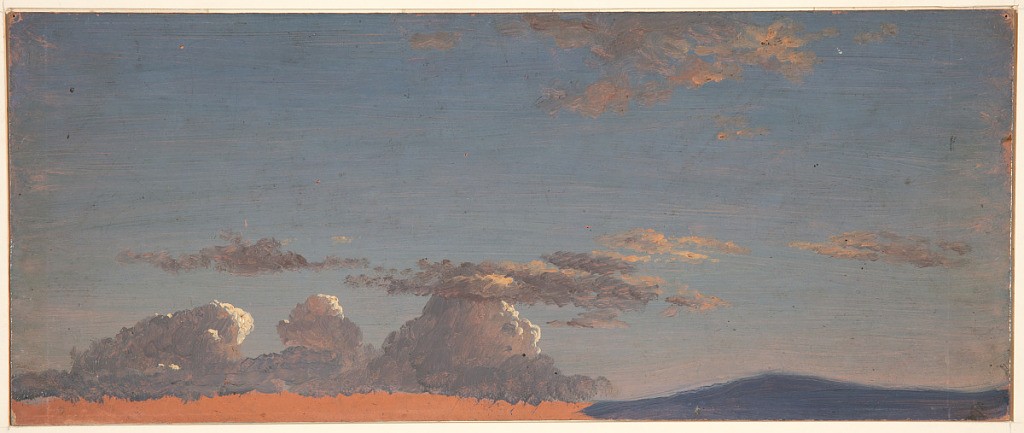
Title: Clouds over Mt. Desert Island, Maine
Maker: Frederic Edwin Church, American, 1826–1900
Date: probably 1850
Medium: Oil on cardboard
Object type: Drawing
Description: Landscape and atmosphere sketch showing a view of clouds over hilly terrain on Mt. Desert Island in Maine. A rolling ridge is rendered in dark bluish-purple at lower right and gives way to the lateritious (brick-colored) ground color along the remainder of the lower margin. Just above it at left, a billowing cloud bank with three peaks is touched on its right by the sun's bright light. Other bands of wispy clouds stretch horizontally across the sky as they catch the warm, creamy-orange light of the setting sun. The sky is otherwise open and dark blue.